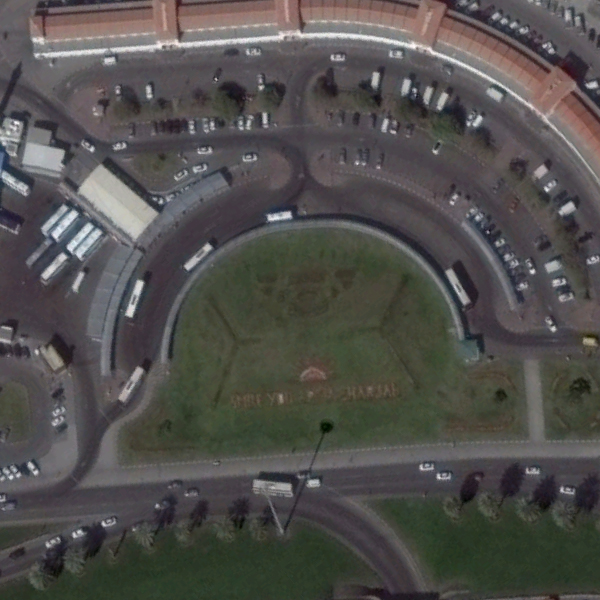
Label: Square